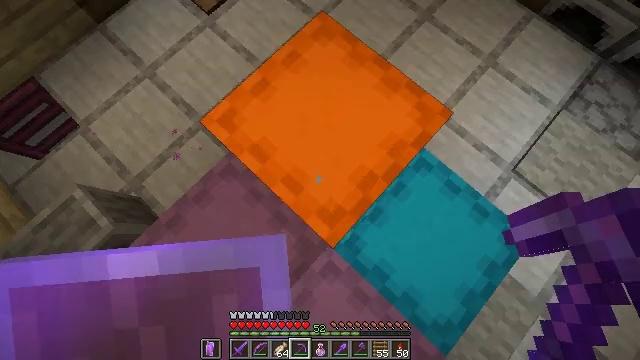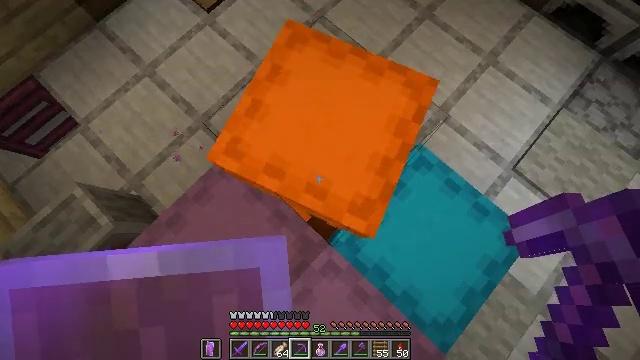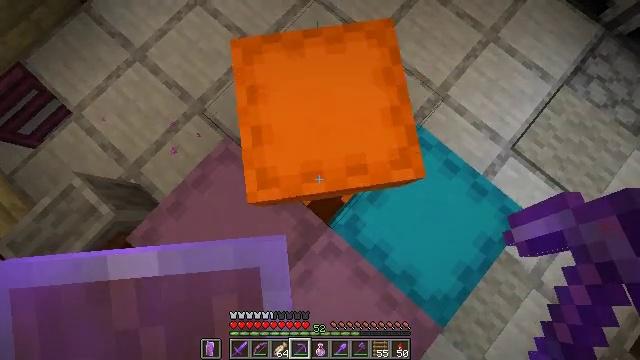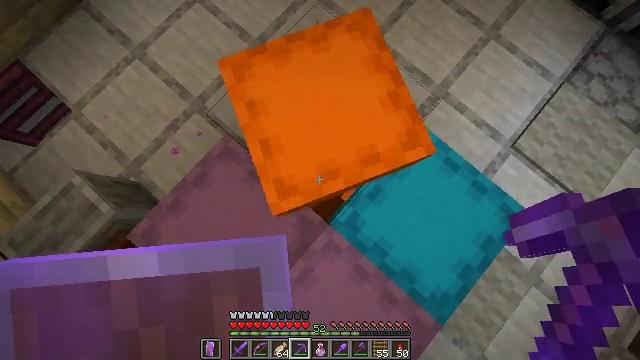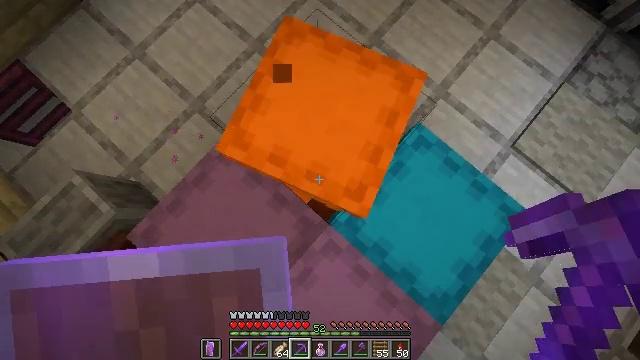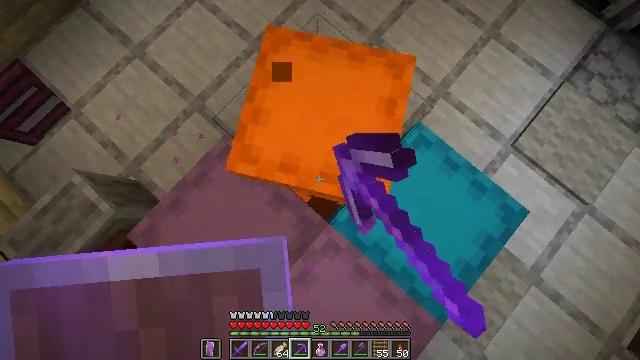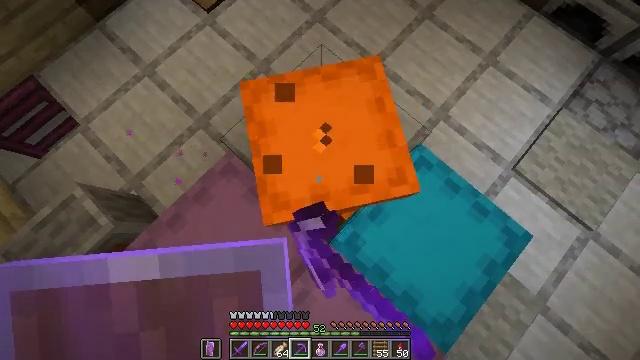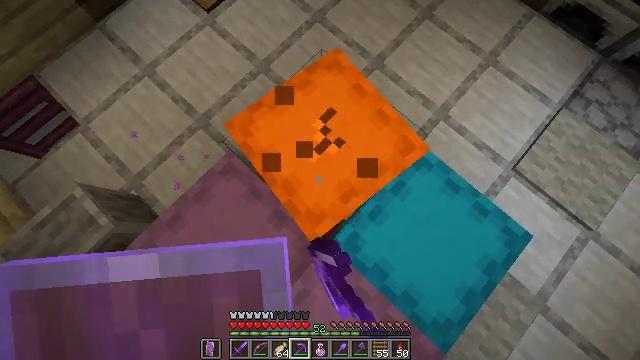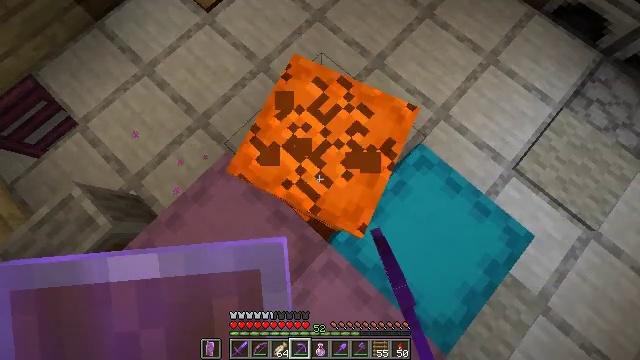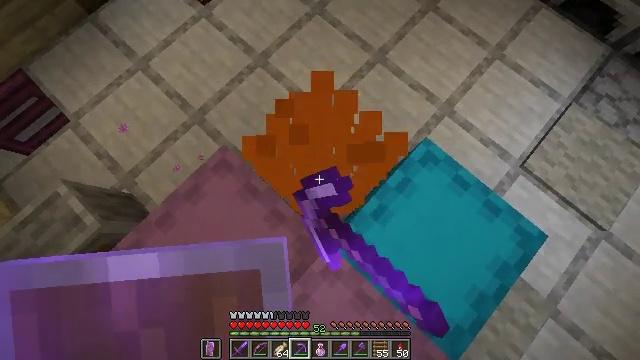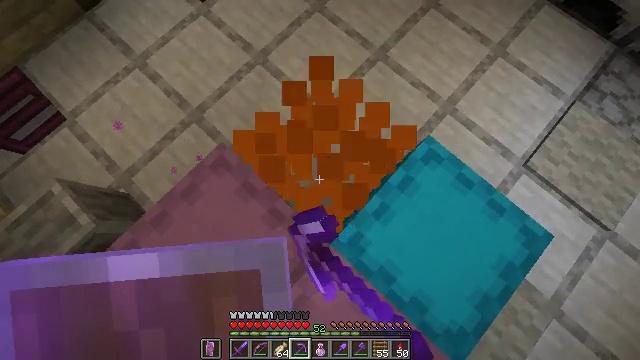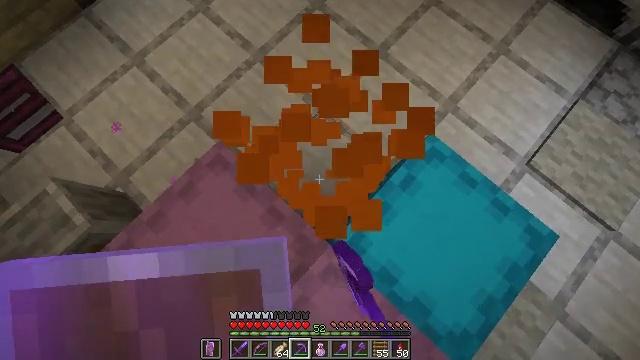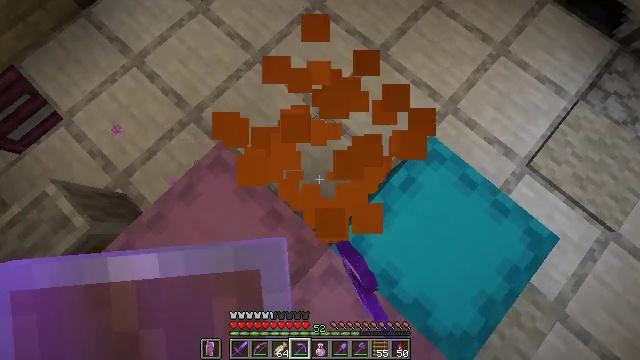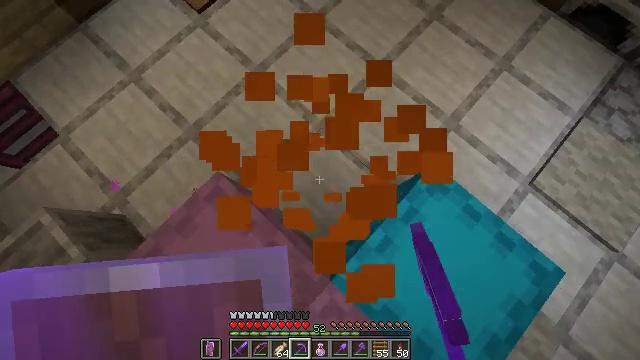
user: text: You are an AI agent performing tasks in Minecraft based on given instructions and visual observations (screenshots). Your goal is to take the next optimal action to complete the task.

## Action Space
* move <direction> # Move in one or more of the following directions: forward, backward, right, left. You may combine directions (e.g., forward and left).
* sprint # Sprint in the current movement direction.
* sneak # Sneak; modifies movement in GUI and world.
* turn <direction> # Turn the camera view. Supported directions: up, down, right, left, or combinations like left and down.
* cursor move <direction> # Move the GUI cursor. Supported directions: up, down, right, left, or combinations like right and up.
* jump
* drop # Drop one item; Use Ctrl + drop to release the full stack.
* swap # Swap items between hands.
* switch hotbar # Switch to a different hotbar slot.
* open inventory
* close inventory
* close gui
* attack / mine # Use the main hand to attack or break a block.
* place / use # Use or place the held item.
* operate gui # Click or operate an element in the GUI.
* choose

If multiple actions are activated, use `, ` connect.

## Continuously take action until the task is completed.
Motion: motion action
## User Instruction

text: Mine the orange shulker box.
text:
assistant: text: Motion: no_op
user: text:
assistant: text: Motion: turn right and down
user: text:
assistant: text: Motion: no_op
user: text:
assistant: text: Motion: attack / mine
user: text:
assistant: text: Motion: attack / mine
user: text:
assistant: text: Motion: attack / mine
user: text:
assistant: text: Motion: attack / mine
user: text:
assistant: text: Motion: attack / mine
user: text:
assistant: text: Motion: attack / mine
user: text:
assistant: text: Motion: no_op
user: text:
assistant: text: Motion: no_op
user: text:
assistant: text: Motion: move forward
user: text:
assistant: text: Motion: move forward
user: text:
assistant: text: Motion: no_op